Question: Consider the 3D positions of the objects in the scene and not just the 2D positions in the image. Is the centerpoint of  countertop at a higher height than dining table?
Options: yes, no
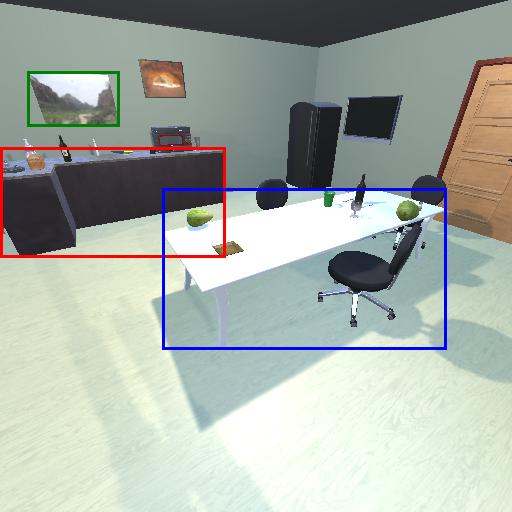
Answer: yes